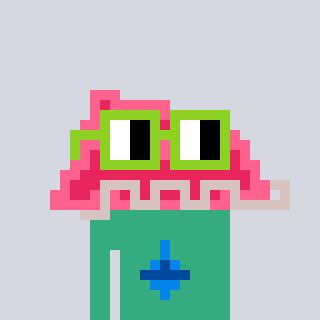
a pixel art character with square light green glasses, a retainer-shaped head and a teal-colored body on a cool background